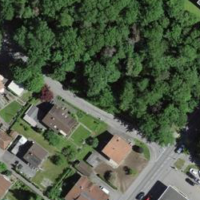
EUNIS habitat code: 44
Species observed at this site:
Prunus spinosa